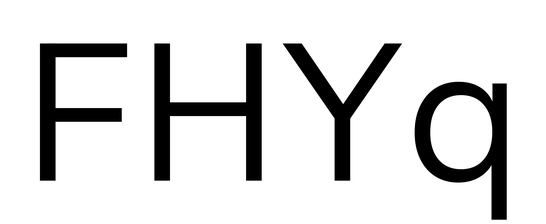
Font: InstrumentSans_Regular